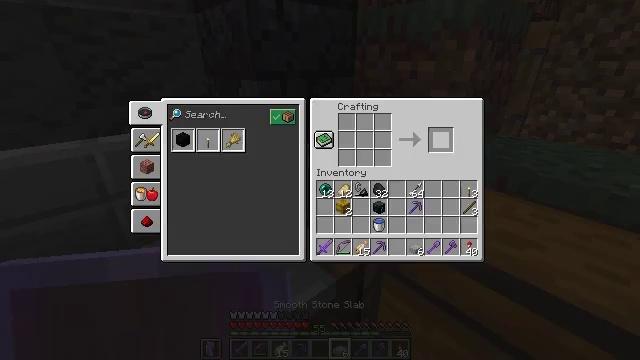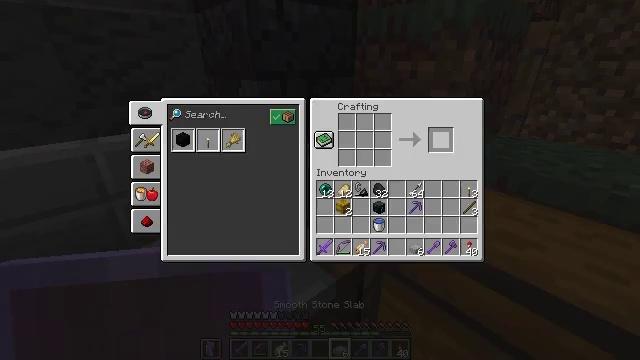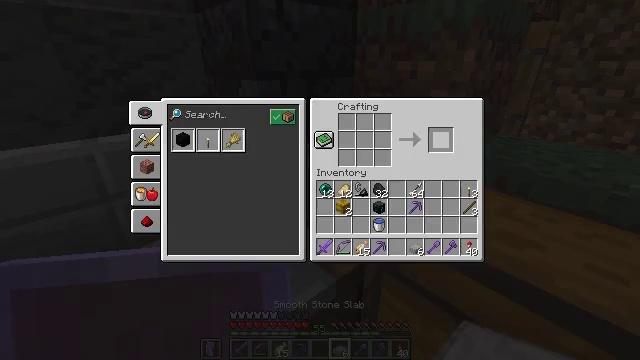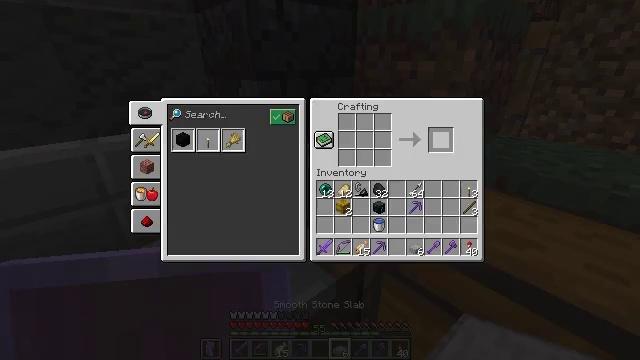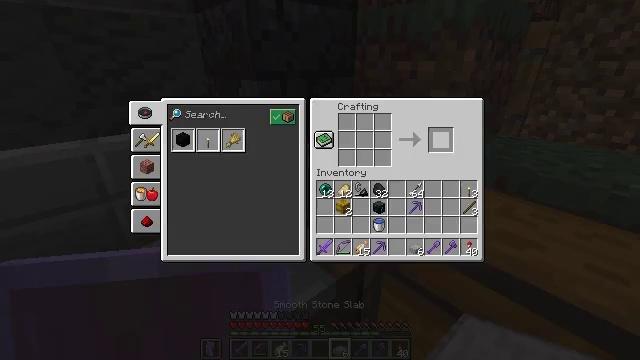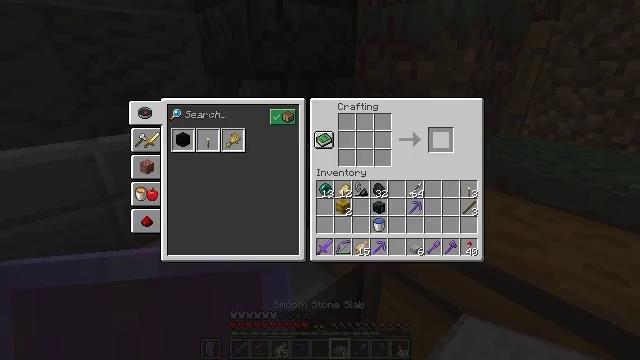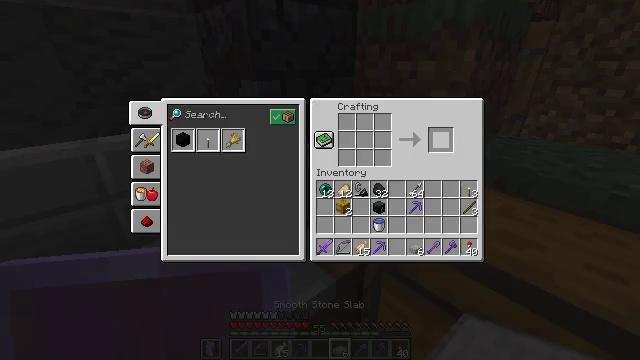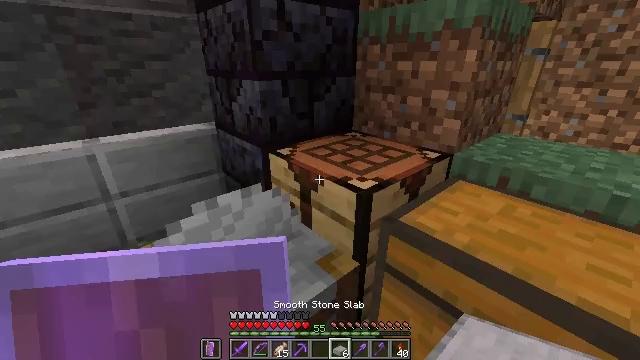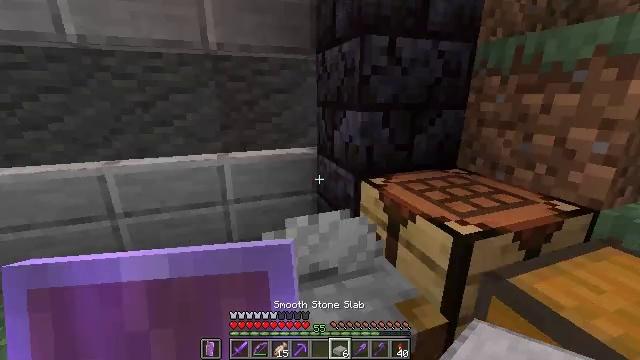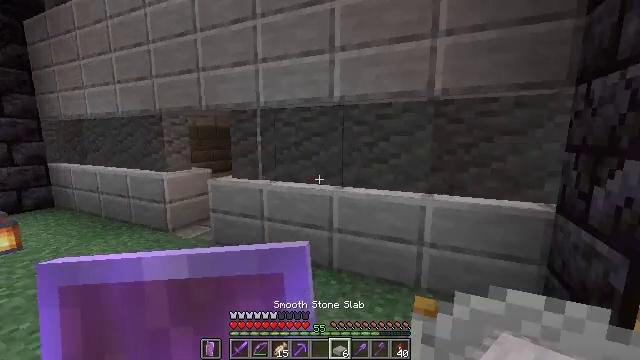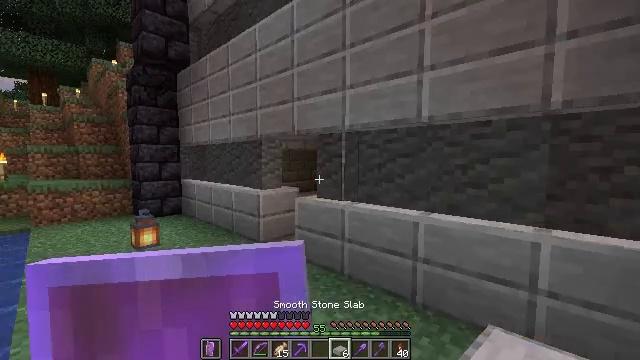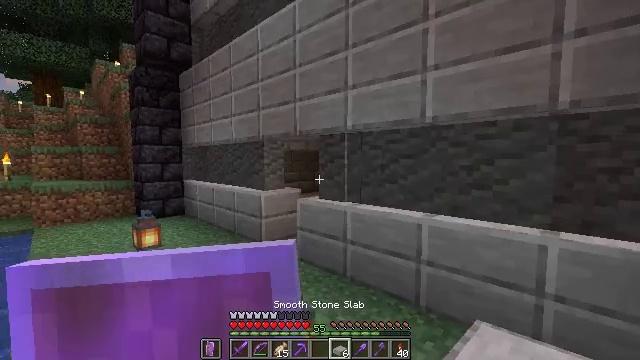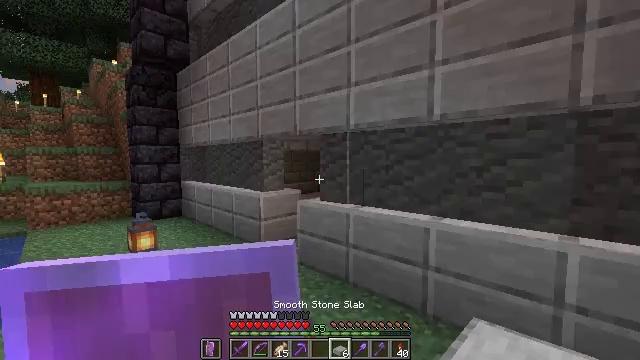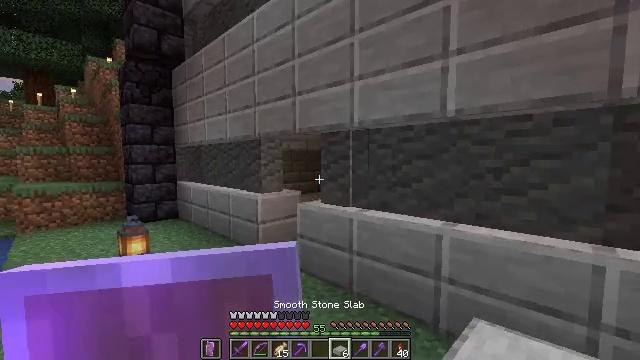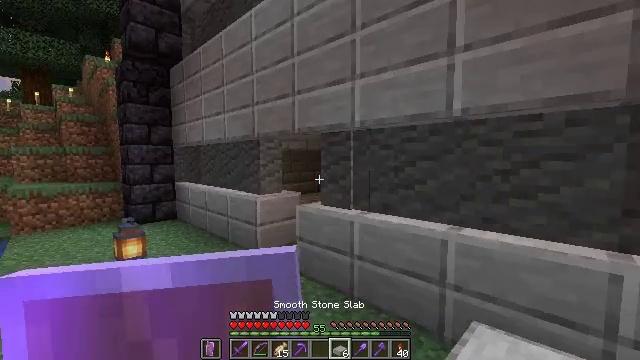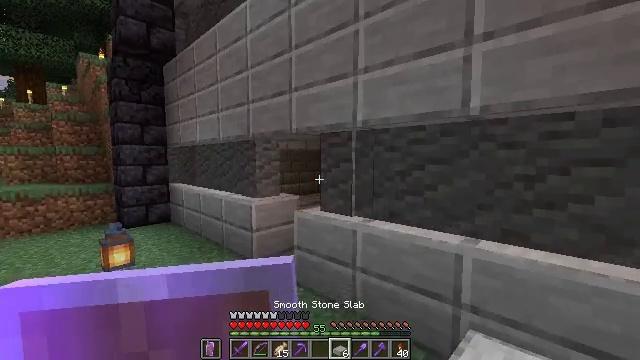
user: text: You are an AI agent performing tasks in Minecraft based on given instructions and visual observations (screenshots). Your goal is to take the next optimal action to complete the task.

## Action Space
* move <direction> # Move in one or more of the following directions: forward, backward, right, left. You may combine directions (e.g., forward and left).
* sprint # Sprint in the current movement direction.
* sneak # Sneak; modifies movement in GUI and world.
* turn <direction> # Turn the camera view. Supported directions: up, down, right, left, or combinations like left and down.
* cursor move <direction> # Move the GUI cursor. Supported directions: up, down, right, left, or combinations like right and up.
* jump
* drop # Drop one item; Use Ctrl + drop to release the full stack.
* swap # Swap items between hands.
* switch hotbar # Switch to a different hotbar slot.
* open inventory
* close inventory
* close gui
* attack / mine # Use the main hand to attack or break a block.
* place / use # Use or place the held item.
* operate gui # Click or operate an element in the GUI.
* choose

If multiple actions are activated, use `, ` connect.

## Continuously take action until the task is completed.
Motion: motion action
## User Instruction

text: Mine the smooth stone.
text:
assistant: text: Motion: no_op
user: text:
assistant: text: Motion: no_op
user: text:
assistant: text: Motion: no_op
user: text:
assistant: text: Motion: no_op
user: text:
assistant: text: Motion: no_op
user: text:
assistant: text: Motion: no_op
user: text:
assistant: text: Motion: no_op
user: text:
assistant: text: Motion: turn left and up
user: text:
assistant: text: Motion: turn left and up
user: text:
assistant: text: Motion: turn left and up
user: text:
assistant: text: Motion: move forward
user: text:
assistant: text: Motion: move forward
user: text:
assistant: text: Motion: move forward
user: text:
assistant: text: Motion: move forward
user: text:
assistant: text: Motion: move forward
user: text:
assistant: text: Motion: move forward
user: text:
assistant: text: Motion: move forward
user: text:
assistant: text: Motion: move forward
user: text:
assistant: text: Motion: move forward
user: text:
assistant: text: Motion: move forward and move left
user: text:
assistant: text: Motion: move forward and move left
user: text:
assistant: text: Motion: move forward and move left
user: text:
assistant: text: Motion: move forward and move left
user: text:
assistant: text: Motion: move forward and move left
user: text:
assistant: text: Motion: move forward
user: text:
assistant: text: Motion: move forward
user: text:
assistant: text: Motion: move forward
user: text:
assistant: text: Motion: move forward
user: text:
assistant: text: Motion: move forward
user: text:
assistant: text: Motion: move forward, turn right